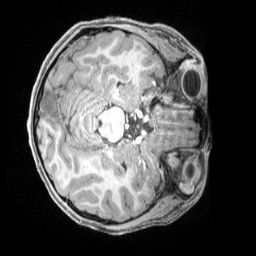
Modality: T1w
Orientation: axial
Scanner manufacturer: siemens
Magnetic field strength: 3 T
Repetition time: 2.4 s
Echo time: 0.00224 s